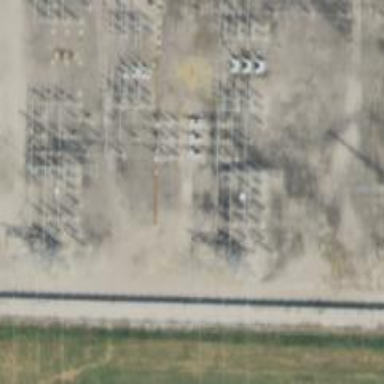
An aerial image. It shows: Switch used for power control.